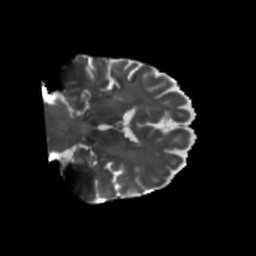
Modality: T2w
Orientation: coronal
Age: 78
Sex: female
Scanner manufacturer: siemens
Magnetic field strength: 3 T
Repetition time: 5.47 s
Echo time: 0.0854 s